高一 · 解析几何
中国第一高摩天轮“南昌之星摩天轮”高度为 $160 \mathrm{~m}$, 其中心 $O$ 距地面 $O B=\frac{167}{2} \mathrm{~m}$, 半径为 $O C=\frac{153}{2} \mathrm{~m}$,

, 若某人从最低点 $D$ 处登上摩天轮, 摩天轮匀速旋转, 那么此人与地面的距离将随时间 $t$ 变化, $t=15 \mathrm{~min}$ 后达到最高点, 从登上摩天轮时开始计时.

(1) 求出人与地面距离 $\mathrm{y}$ 与时间 $\mathrm{t}$ 的函数解析式;

(2) 从登上摩天轮到旋转一周过程中, 有多长时间人与地面距离大于 $\frac{181}{4} \mathrm{~m}$.
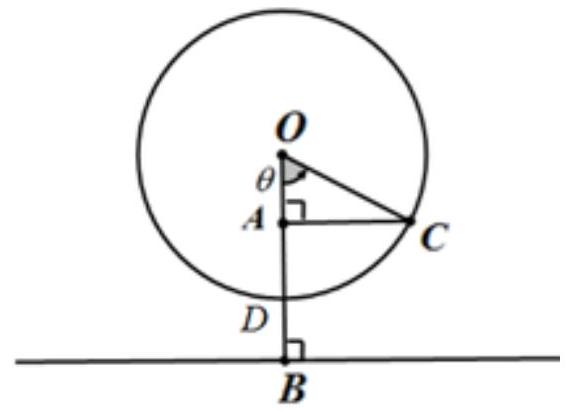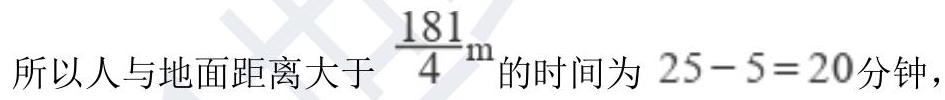
答案: （1）解：根据题意摩天轮从最低点开始, $15 \mathrm{~min}$ 后达到最高点,

则 $30 \mathrm{~min}$ 转一圈, 所以摩天轮的角速度为 $\omega=\frac{2 \pi}{30}=\frac{\pi}{15}$.

则 $t \min$ 时, 人在点 $C$ 处, 则此时转过的角度为 $\theta=\frac{\pi}{15} t$.

所以 $y=\frac{167}{2}-\frac{153}{2} \cos \frac{\pi}{15} t(t \geq 0)$.

(2) 解: 登上摩天轮到旋转一周,

则 $0 \leq t \leq 30$, 人与地面距离大于 $\frac{181}{4} \mathrm{~m}$,

即 $y=\frac{167}{2}-\frac{153}{2} \cos \frac{\pi}{15} t>\frac{181}{4}$, 所以 $\cos \frac{\pi}{15} t<\frac{1}{2}$,

由 $0 \leq t \leq 30$, 解得 $5<t<25$,

故有 20 分钟人与地面距离大于 $\frac{181}{4} \mathrm{~m}$.
解析: (1) 计算 $\omega=\frac{2 \pi}{30}=\frac{\pi}{15}$, 得到 $t \mathrm{~min}$ 时, 转过的角度为 $\theta=\frac{\pi}{15} t$, 得到解析式. (2) 解不

等式 $y=\frac{167}{2}-\frac{153}{2} \cos \frac{\pi}{15} t>\frac{181}{4}$ 得到答案.